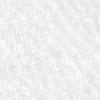
Label: no_change